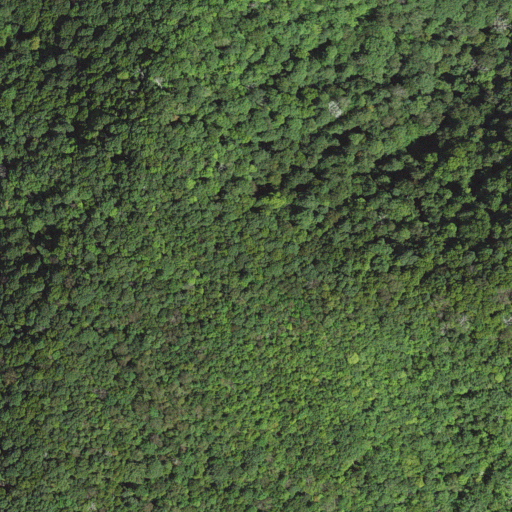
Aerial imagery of mountain in North Carolina named Whiteoak Knob containing deciduous forest, mixed forest, and evergreen forest